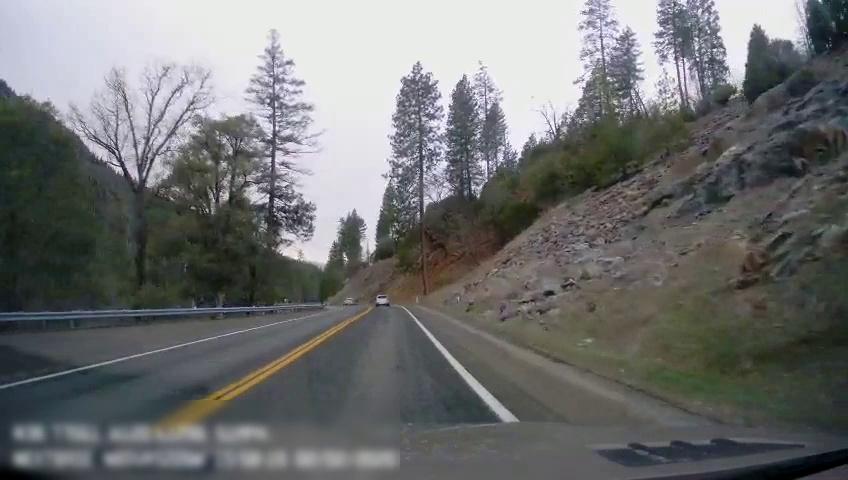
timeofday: Day
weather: Cloudy
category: Drivable Space
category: Vehicles | Car
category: Vehicles | SUV
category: Lanes | Current Lane
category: Lanes | Current Lane
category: Lanes | Opposite Lane